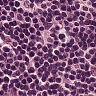
Metastatic tissue present: no